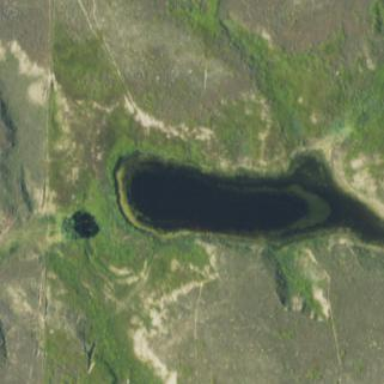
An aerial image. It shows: Reservoir.